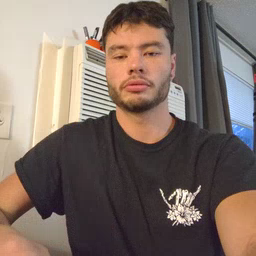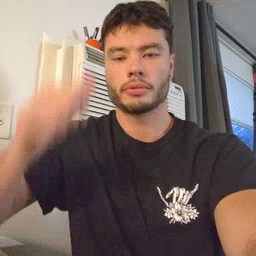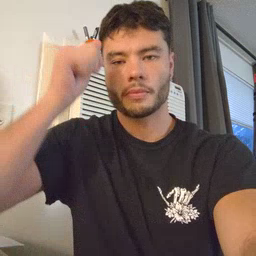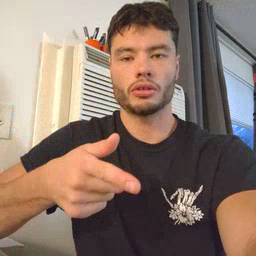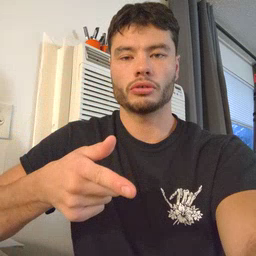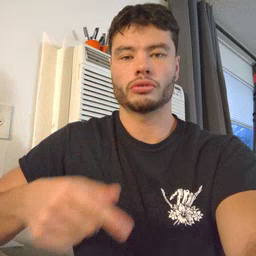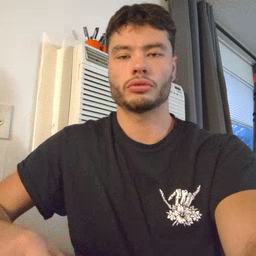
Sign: brother